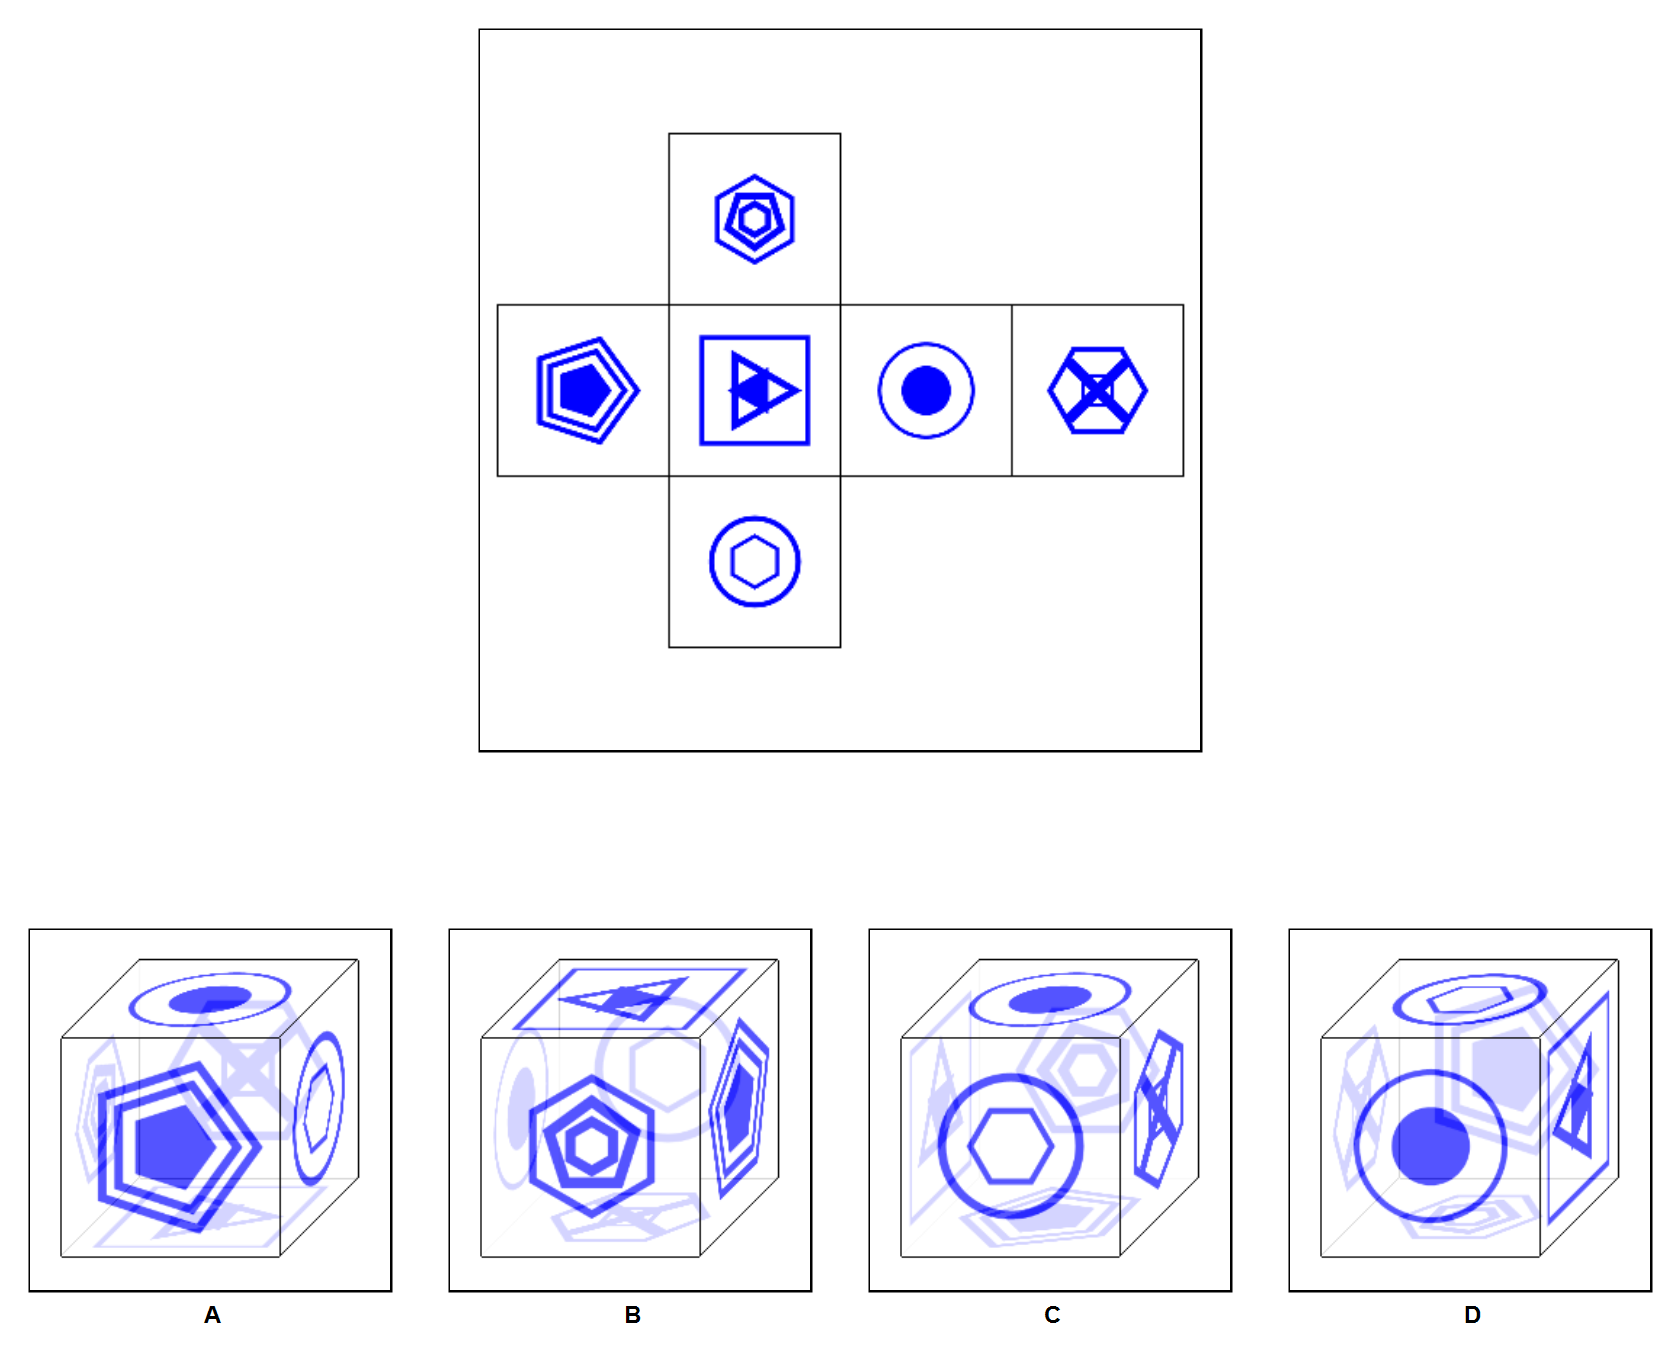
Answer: A